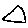
Label: triangle